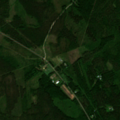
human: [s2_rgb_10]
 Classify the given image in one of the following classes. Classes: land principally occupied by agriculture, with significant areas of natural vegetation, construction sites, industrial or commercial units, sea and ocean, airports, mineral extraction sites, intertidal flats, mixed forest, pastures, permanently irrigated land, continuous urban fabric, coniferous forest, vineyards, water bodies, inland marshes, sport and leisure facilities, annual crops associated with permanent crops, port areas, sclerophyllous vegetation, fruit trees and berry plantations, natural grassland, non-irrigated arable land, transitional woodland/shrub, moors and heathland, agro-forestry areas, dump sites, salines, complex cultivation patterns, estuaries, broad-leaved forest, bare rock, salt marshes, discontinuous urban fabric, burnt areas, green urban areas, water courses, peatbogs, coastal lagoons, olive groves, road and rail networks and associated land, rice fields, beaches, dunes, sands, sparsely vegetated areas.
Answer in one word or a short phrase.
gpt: coniferous forest, mixed forest